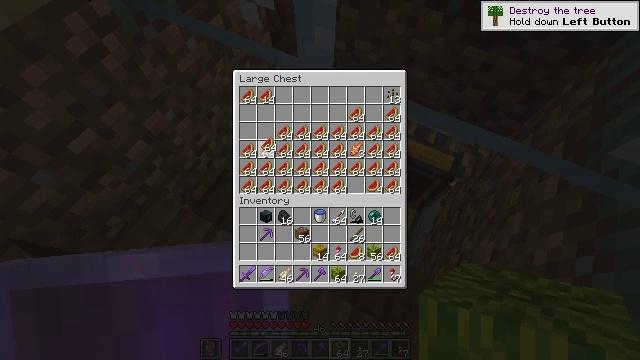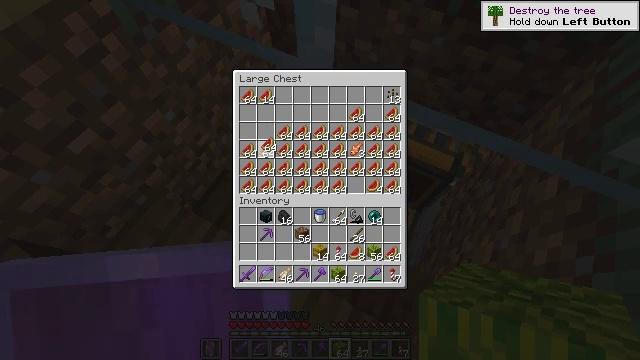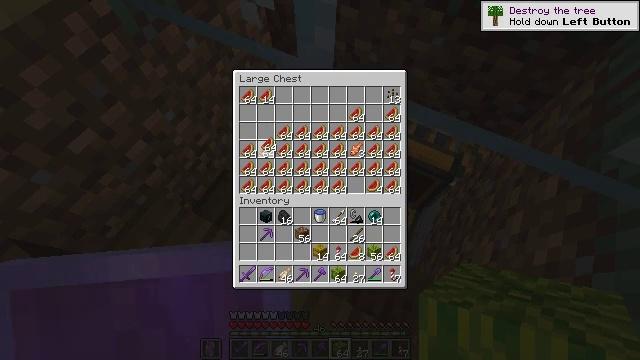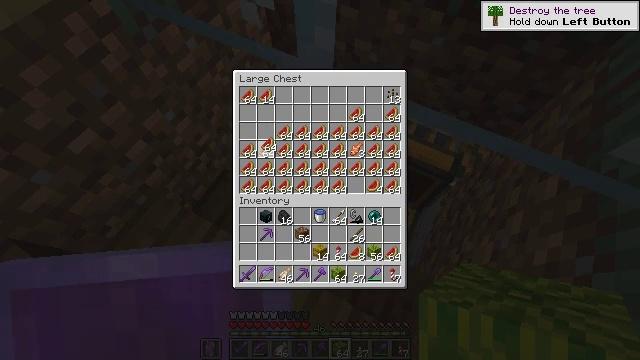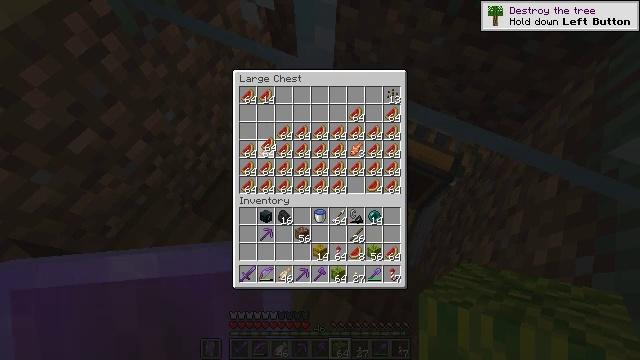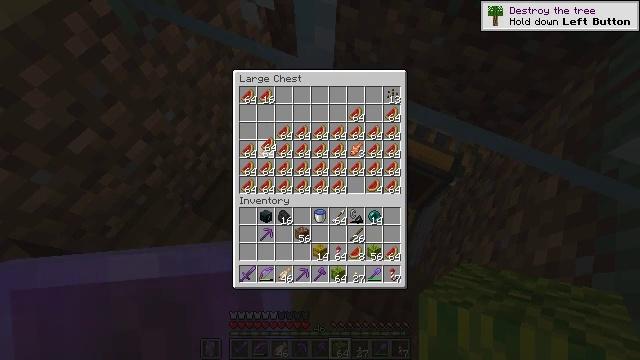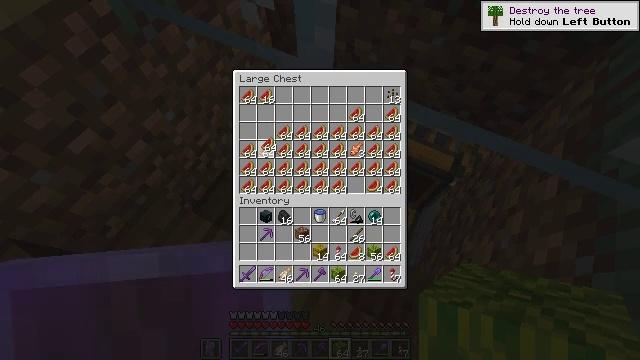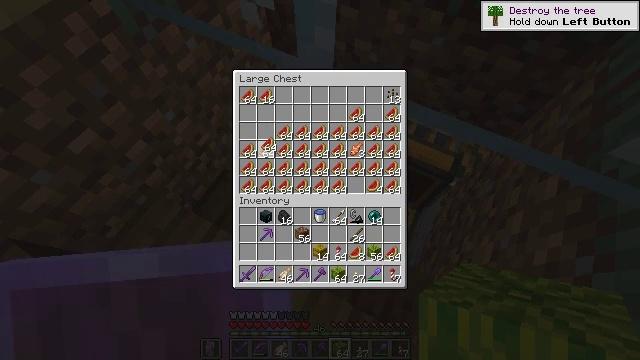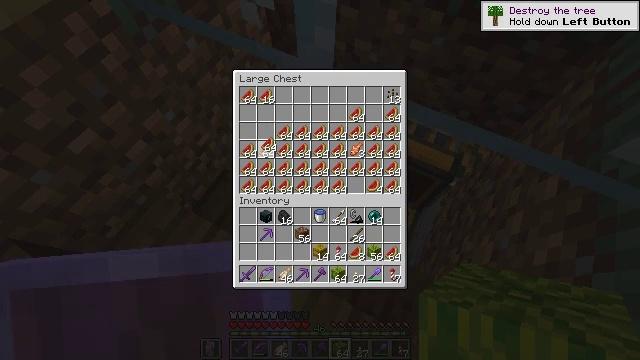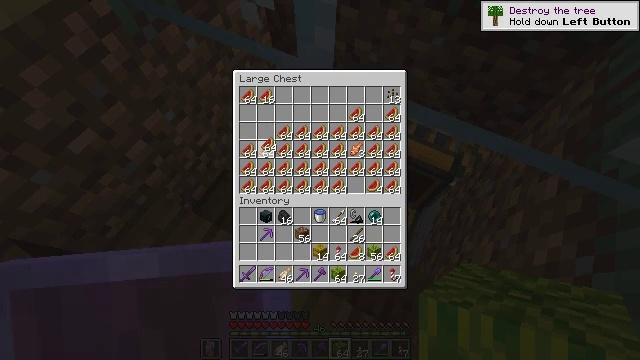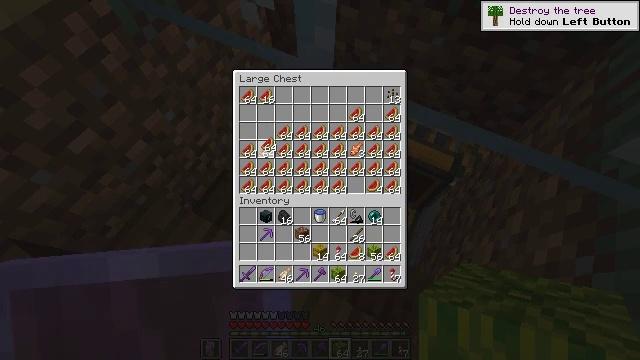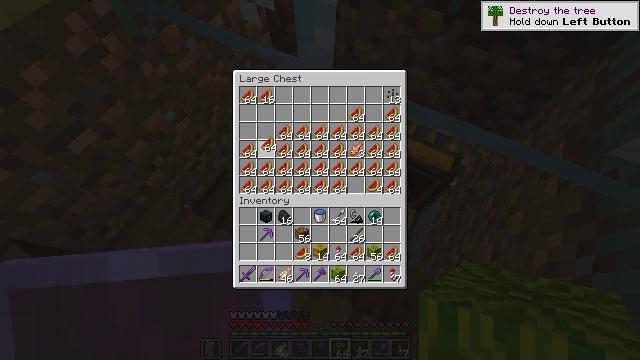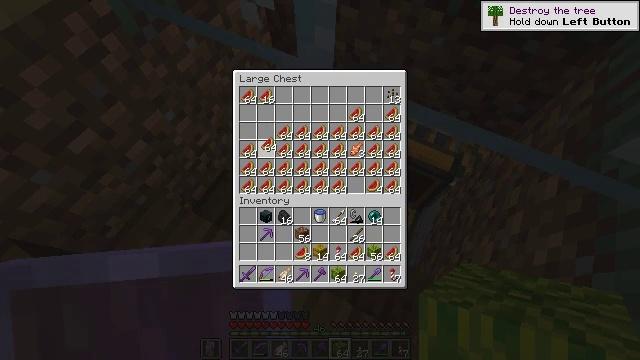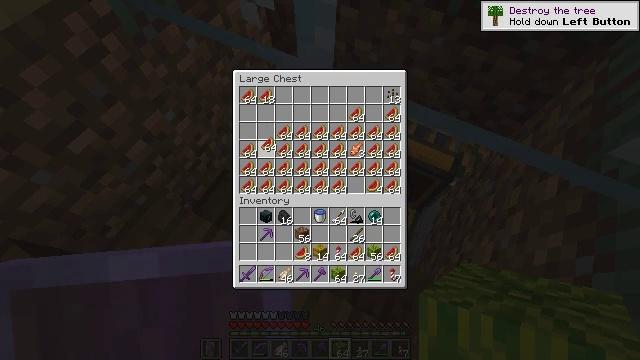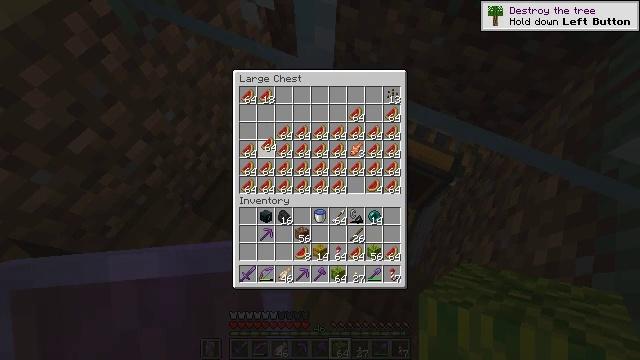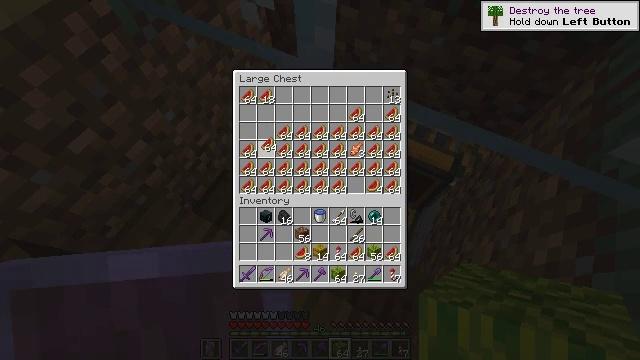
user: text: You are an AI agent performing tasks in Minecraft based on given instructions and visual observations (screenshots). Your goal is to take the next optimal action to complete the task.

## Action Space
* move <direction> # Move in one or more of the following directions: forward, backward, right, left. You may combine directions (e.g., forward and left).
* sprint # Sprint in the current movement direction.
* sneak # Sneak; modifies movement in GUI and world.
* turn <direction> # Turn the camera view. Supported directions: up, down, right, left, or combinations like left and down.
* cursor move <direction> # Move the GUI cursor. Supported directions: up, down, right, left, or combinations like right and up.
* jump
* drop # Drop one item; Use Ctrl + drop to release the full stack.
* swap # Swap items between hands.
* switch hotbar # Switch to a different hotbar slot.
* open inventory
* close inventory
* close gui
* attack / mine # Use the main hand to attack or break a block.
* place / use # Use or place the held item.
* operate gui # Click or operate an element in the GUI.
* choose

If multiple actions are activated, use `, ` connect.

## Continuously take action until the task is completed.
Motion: motion action
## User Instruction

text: Combine melon slices to craft a melon.
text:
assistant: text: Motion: sneak
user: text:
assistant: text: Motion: sneak
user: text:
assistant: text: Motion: sneak
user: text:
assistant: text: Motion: sneak, operate gui
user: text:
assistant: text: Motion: sneak, operate gui
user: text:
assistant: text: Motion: sneak, operate gui
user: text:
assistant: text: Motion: sneak, operate gui
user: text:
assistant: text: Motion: sneak, operate gui
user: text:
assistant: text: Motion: sneak, operate gui
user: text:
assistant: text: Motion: sneak, operate gui
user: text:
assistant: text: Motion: sneak
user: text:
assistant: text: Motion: sneak
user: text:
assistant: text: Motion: sneak, operate gui
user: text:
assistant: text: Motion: sneak, operate gui
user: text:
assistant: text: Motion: sneak
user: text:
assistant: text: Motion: sneak
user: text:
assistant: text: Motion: sneak
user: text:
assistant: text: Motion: sneak
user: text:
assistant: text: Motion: sneak
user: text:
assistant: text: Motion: sneak
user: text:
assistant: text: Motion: sneak
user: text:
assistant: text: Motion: sneak
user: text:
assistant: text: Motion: sneak, cursor move down
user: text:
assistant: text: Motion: sneak
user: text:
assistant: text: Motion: sneak
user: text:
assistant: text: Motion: sneak
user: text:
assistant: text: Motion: sneak
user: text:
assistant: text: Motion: sneak
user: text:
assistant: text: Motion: sneak
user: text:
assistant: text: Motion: sneak